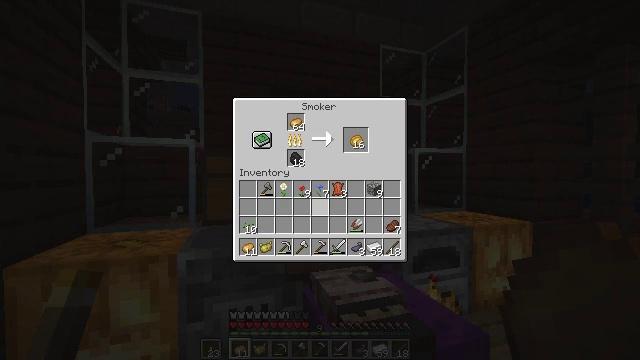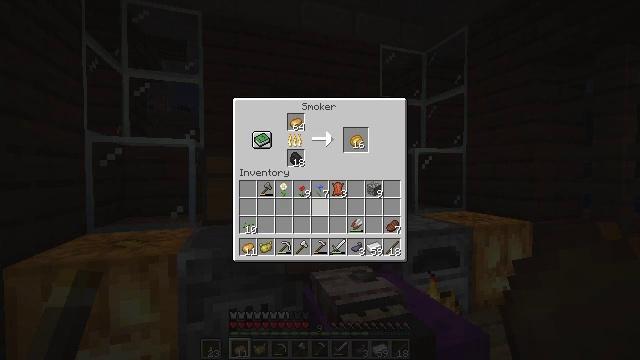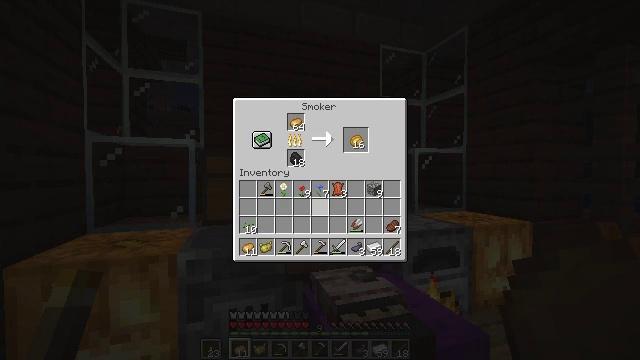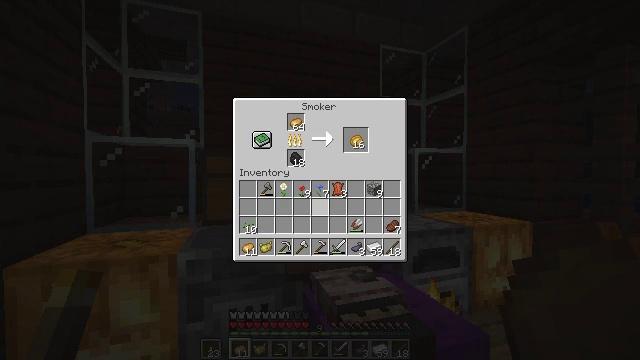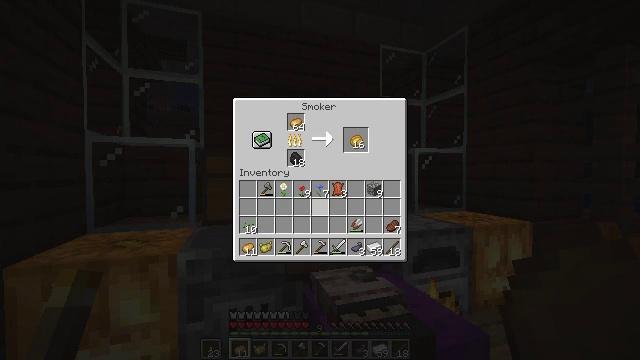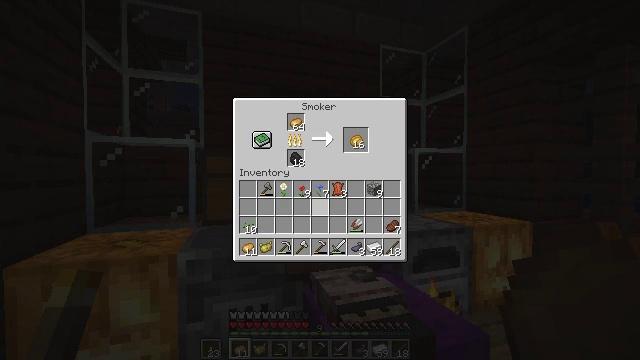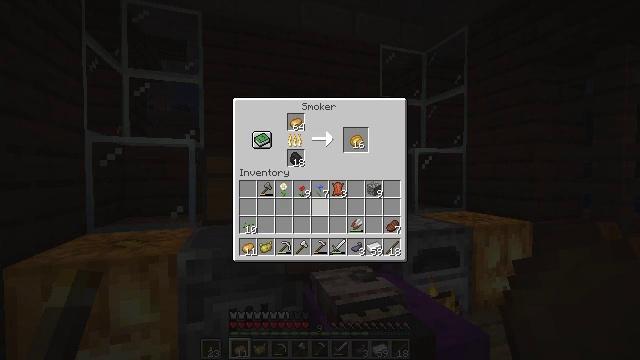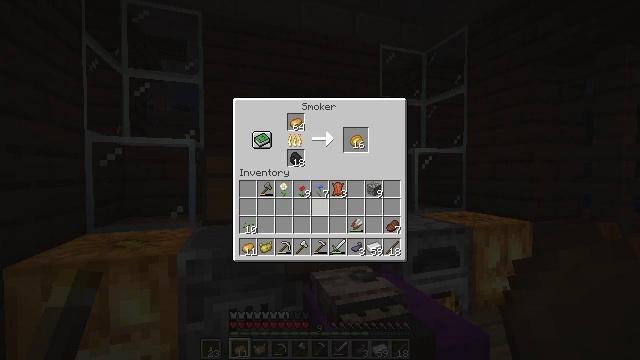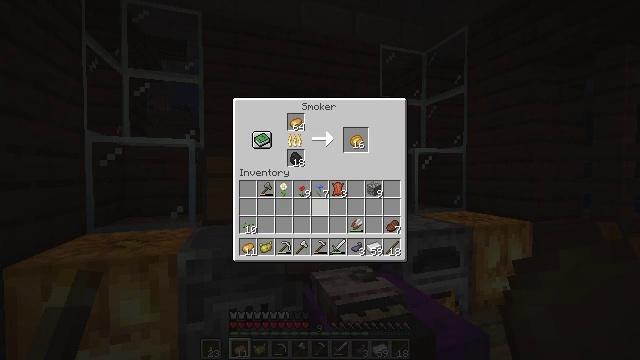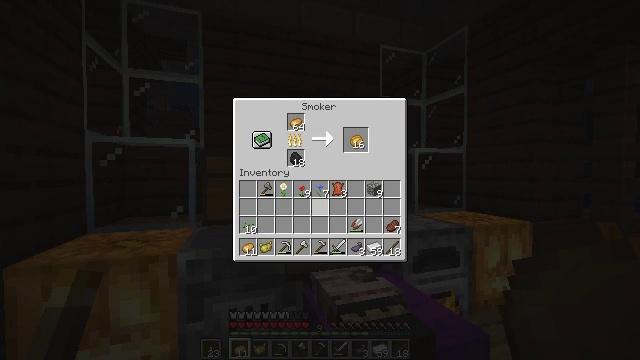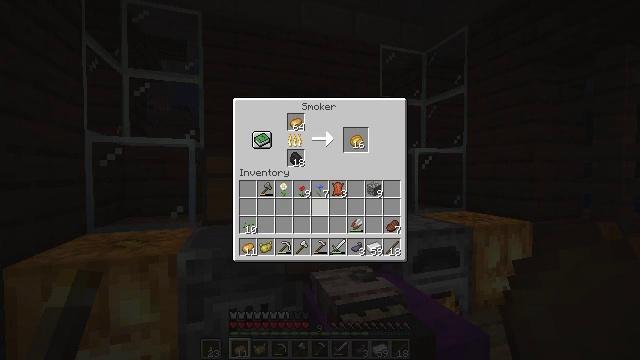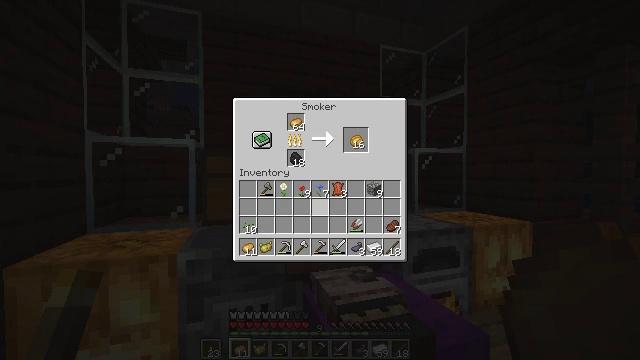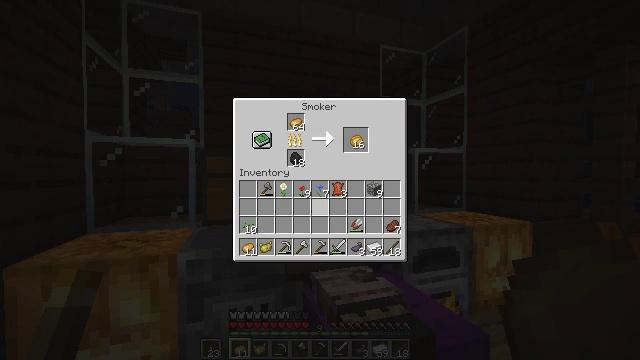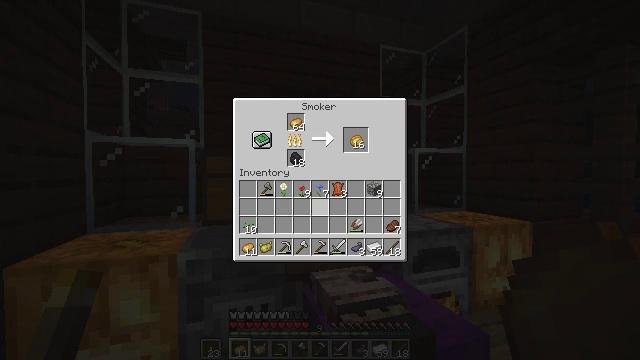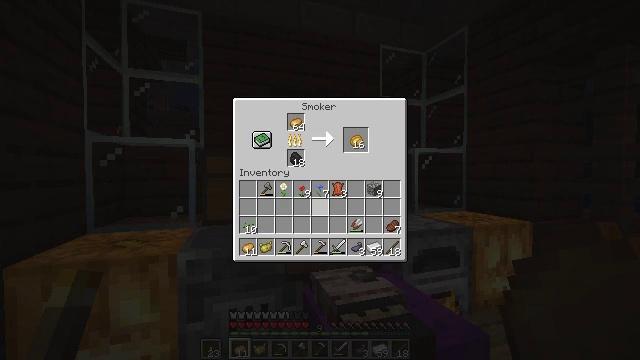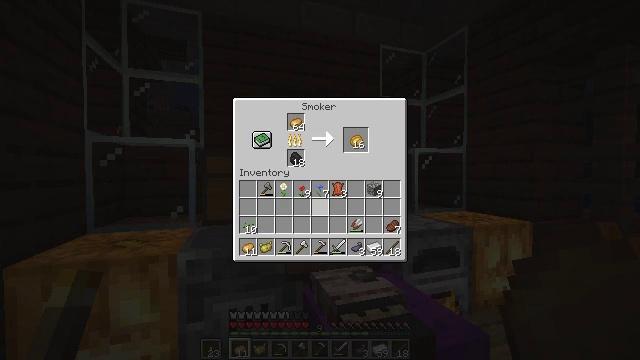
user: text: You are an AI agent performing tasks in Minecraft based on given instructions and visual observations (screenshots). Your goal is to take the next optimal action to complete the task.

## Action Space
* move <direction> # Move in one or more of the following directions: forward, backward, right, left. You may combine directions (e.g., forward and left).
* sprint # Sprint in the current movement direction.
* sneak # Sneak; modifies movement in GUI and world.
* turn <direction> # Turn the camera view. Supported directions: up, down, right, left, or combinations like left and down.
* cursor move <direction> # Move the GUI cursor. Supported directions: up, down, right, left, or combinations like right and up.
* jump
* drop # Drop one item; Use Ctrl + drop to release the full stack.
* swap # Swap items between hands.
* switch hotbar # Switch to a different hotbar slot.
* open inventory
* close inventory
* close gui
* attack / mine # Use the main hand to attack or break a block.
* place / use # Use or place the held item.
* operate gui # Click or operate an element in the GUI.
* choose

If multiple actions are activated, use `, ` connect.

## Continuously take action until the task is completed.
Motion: motion action
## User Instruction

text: Smelt a baked potato.
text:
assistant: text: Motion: no_op
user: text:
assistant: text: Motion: no_op
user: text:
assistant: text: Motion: no_op
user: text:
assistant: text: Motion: no_op
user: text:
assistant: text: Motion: no_op
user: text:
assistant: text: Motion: no_op
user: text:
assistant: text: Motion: no_op
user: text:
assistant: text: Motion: no_op
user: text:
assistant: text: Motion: no_op
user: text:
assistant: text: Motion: no_op
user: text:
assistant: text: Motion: no_op
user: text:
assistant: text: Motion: no_op
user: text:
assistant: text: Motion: no_op
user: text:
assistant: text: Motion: no_op
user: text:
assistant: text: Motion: no_op
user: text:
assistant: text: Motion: no_op
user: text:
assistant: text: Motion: no_op
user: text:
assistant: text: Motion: no_op
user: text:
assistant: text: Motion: no_op
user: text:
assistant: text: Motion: no_op
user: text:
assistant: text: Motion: no_op
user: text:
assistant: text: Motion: no_op
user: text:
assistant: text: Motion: no_op
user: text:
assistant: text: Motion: no_op
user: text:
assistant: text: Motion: no_op
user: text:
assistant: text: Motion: no_op
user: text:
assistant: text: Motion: no_op
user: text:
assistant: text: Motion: no_op
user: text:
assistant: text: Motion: no_op
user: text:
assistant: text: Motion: no_op